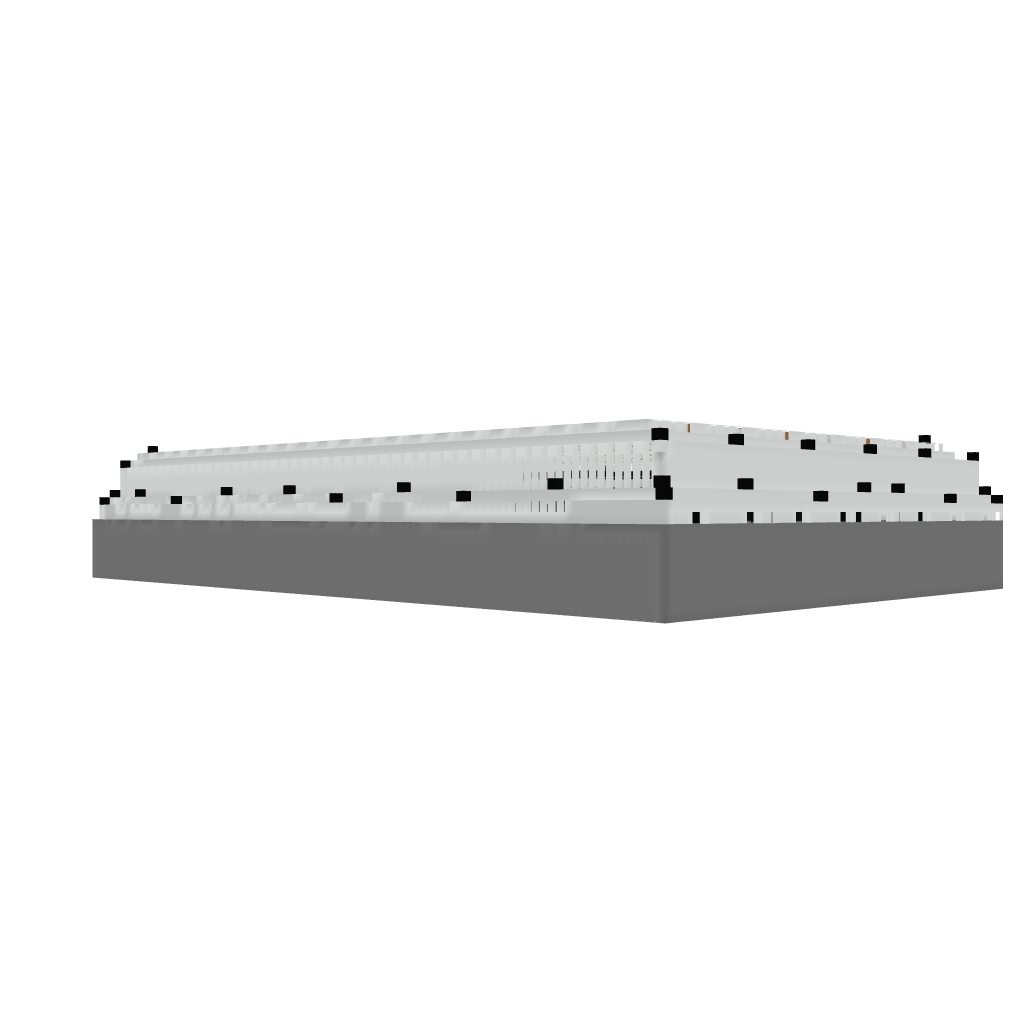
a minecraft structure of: Redstone Binary Calculator